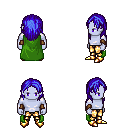
a pixel art fantasy rpg character, male body template, dark elf, purple skin, green cape, gold greaves, blue long hairstyle, leather bracers, gold boots, four views (front, back, left, right), 2x2 character sprite sheet, small pixel art, hard edges, no anti-aliasing